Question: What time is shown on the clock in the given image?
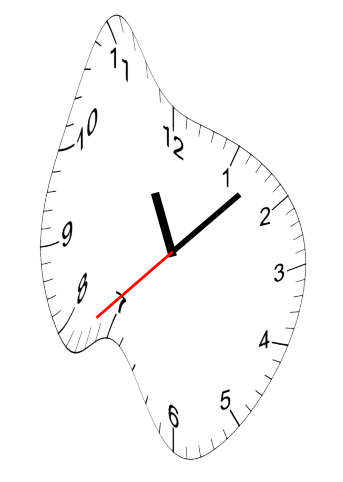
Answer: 11:07:38